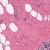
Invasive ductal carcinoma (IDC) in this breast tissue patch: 0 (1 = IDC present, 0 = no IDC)